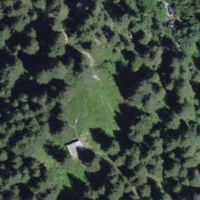
EUNIS habitat code: 43
Species observed at this site:
Tenthredo crassa